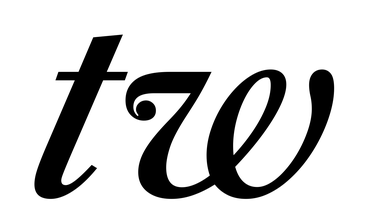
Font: LibreCaslonText-Italic_Medium_Italic